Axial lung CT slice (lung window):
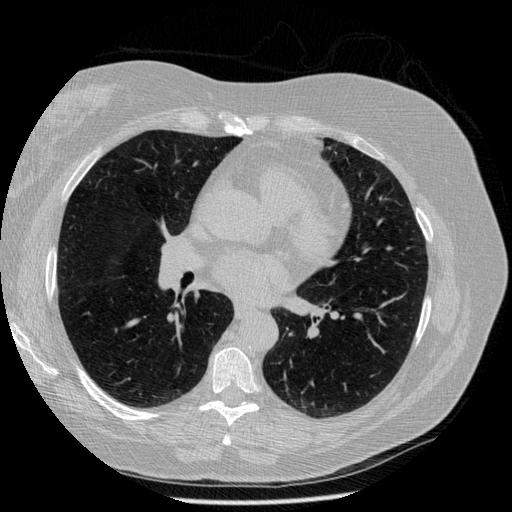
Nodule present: no